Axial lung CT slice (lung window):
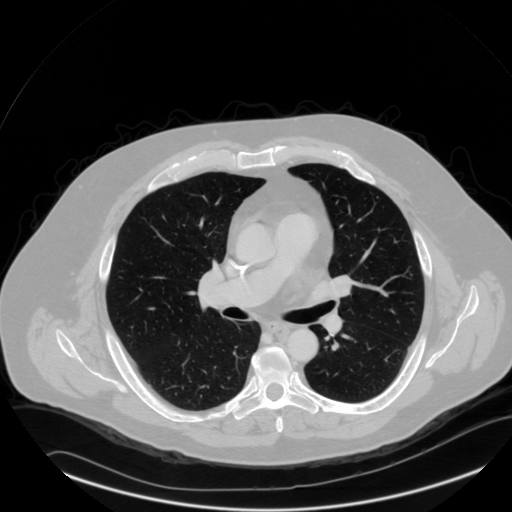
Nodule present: no